Field crop: tomato
Growth stage: 2
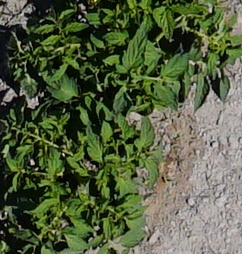
Species: tomato